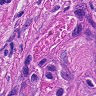
Metastatic tissue present: yes